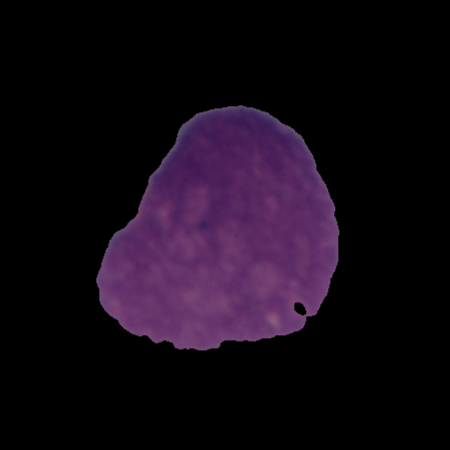
Label: cancer